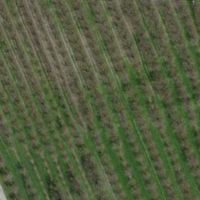
EUNIS habitat code: 52
Species observed at this site:
Primula veris